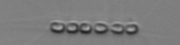
Label: Chaetoceros